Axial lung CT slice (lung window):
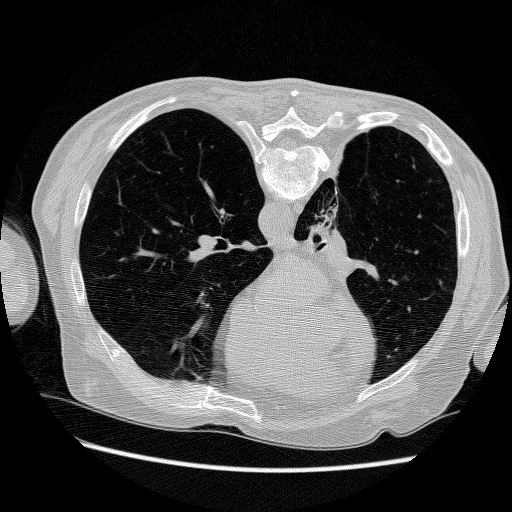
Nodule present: no